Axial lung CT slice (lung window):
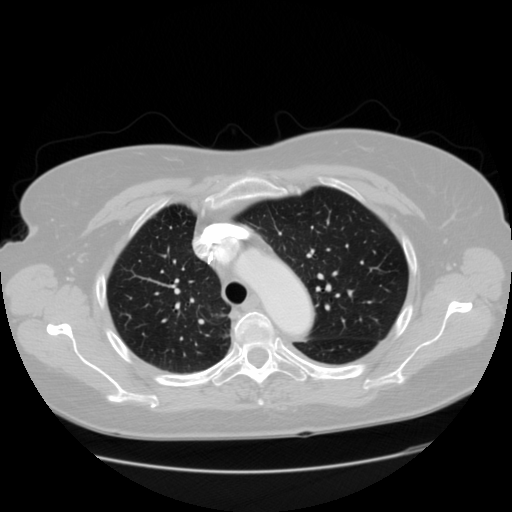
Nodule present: no